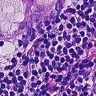
Metastatic tissue present: yes